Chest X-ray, PA view. Patient: 42 years old, sex F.
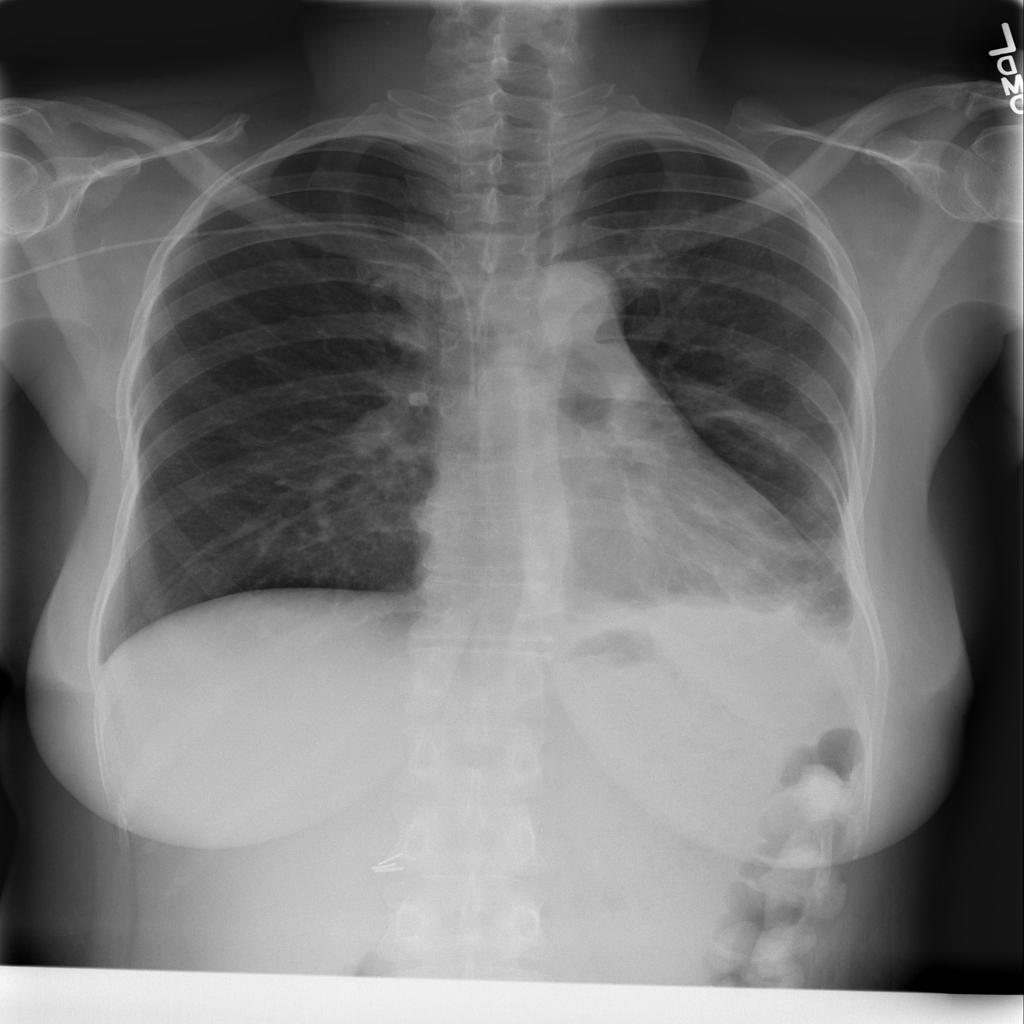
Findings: Atelectasis